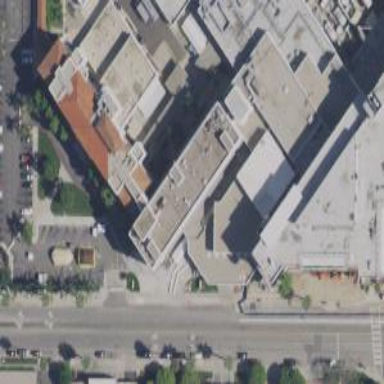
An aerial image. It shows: Hospital building.